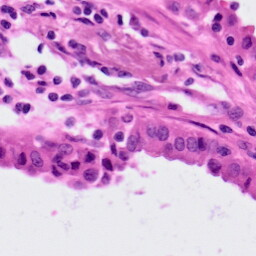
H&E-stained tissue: Lung